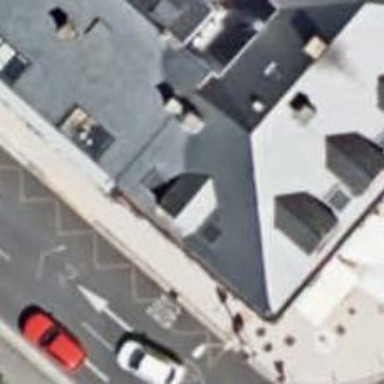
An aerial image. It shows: Restaurant.